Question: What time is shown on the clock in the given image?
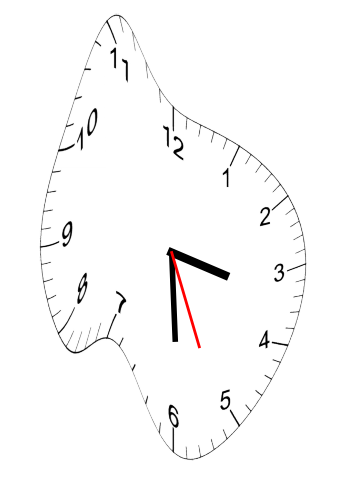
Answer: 03:29:26